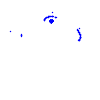
Particle: pion